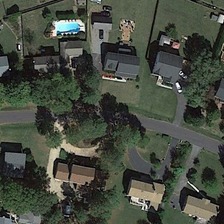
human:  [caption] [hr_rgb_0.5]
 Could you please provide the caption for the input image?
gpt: many buildings with a swimming pool and some green trees are in two sides of a road .

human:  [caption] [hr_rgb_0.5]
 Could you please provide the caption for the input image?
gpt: many buildings with a swimming pool and some green trees are in two sides of a road .

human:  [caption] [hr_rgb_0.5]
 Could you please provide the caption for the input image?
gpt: many buildings with a swimming pool and some green trees are in two sides of a road .

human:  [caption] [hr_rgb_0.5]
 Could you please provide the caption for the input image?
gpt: many buildings with a swimming pool and some green trees are in two sides of a road .

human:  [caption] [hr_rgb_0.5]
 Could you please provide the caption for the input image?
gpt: many buildings with a swimming pool and some green trees are in two sides of a road .